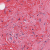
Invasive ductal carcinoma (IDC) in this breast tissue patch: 0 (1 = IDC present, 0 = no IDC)